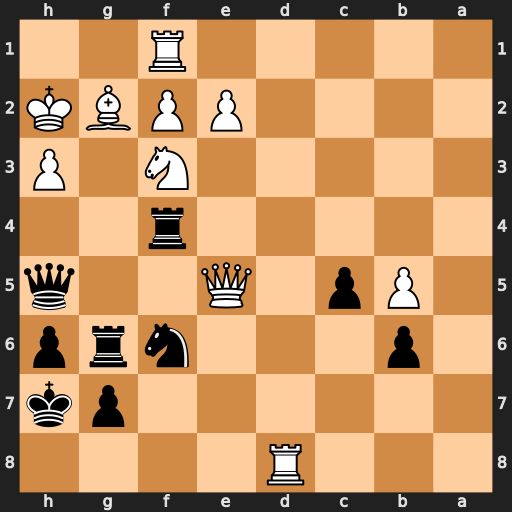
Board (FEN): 3R4/6pk/1p3nrp/1Pp1Q2q/5r2/5N1P/4PPBK/5R2
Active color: b
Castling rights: -
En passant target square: -
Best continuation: Ng4+ Kh1 Nxe5